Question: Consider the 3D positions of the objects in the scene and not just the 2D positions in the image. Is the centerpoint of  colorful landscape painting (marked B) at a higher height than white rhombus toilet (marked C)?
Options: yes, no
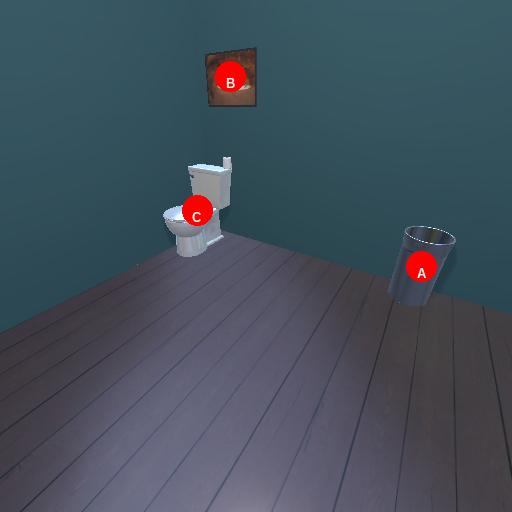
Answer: yes